Question: I have a folder containing a bunch of images. I would like to add the names of all the images to an array. The images are in a folder in my document on the app. See screen shot.

I know If I would like to get one of these images I would use the following code.
'''
NSArray *paths = NSSearchPathForDirectoriesInDomains(NSDocumentDirectory, NSUserDomainMask, YES);
NSString *documentsDirectory = [paths objectAtIndex:0];
NSString *filePath = [NSString stringWithFormat:@"%@/POIs/%@", documentsDirectory,image];
'''
Is it posible to select all the files in the folder? If it is would it also be possible to select the names of the files and add them to an array?
Thanks
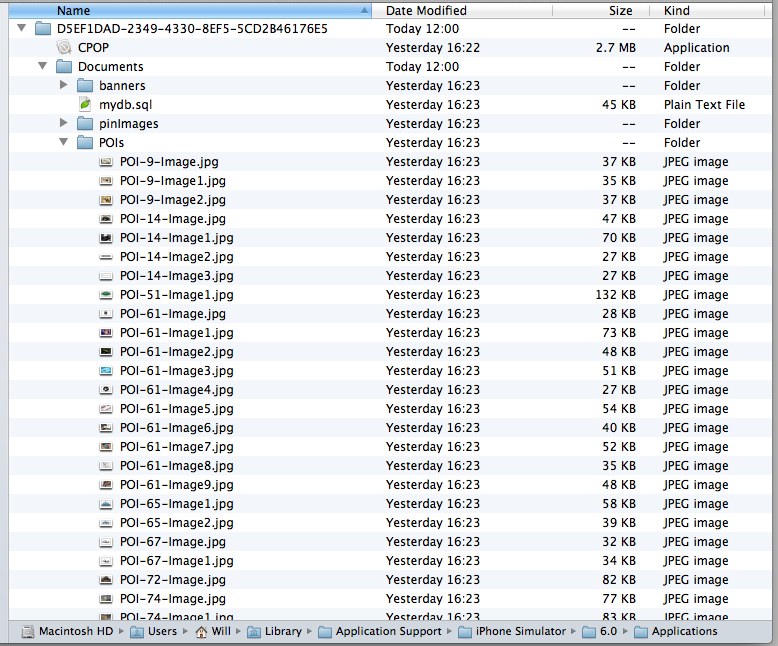
Answer: Get the file path of the POS folder:
'''
NSString *filePath = [NSString stringWithFormat:@"%@/POIs", documentsDirectory];
'''
and then do:
'''
NSArray *files = [fileManager contentsOfDirectoryAtPath:filePath
error:nil];
'''
code not tested